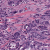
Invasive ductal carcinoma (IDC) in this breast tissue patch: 1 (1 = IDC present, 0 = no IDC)